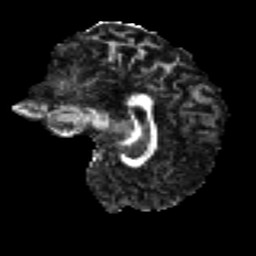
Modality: FA
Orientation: sagittal
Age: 31
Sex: female
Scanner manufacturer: ge
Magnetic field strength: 3 T
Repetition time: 7.8 s
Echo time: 0.0606 s